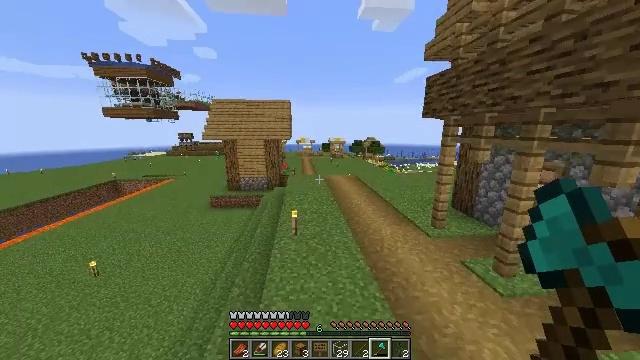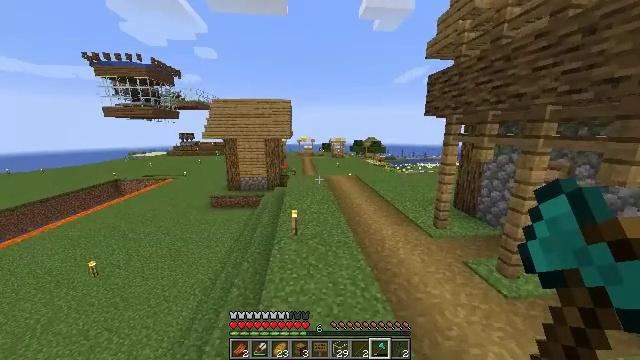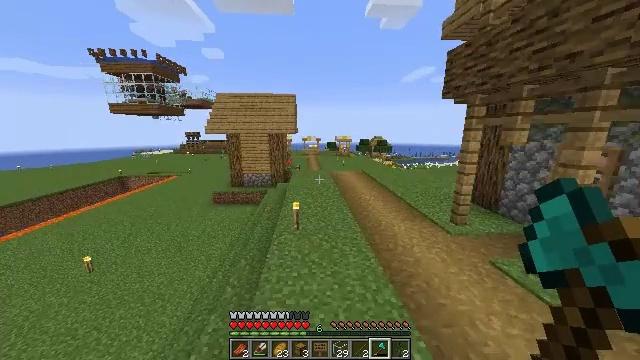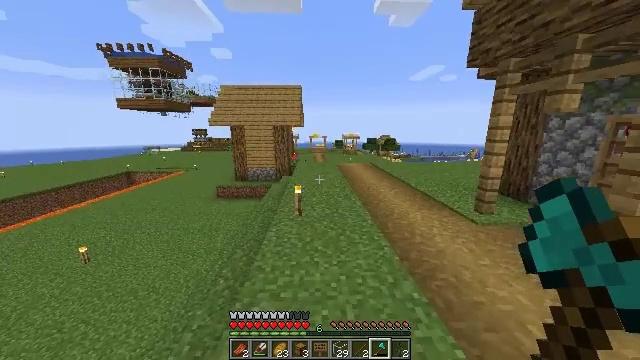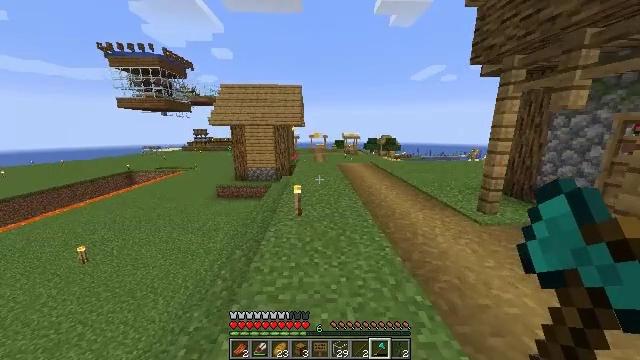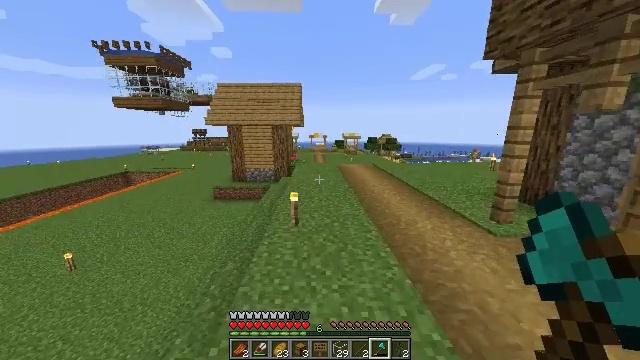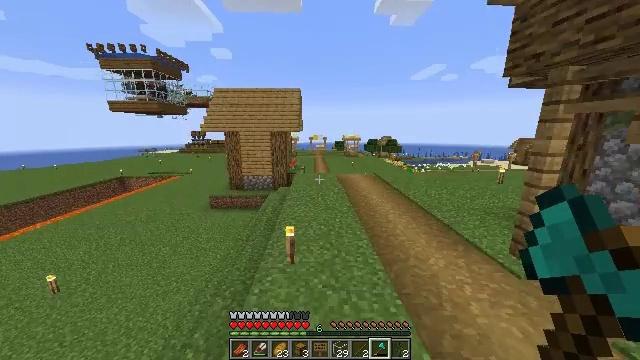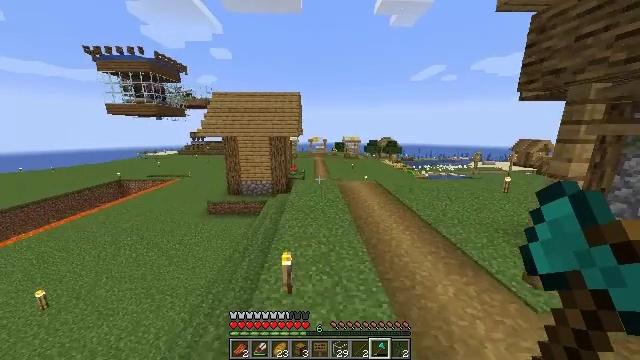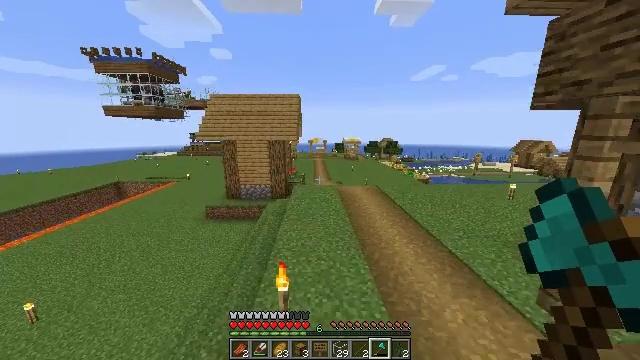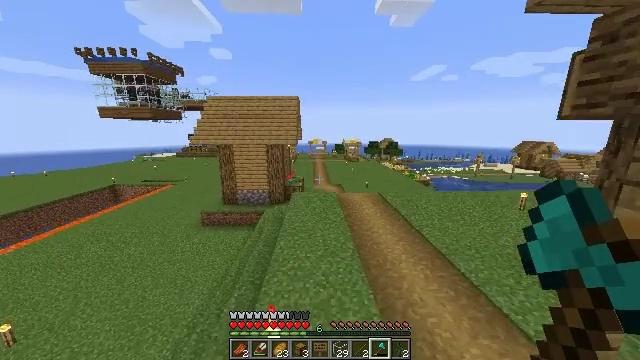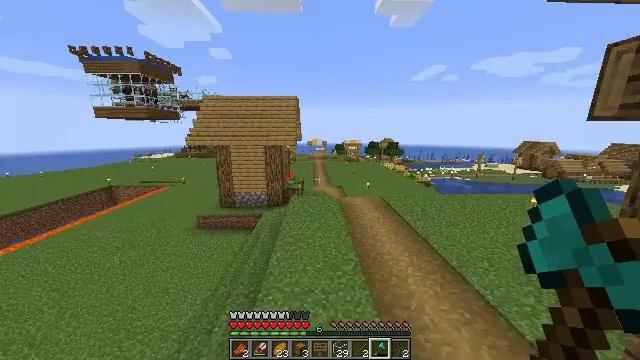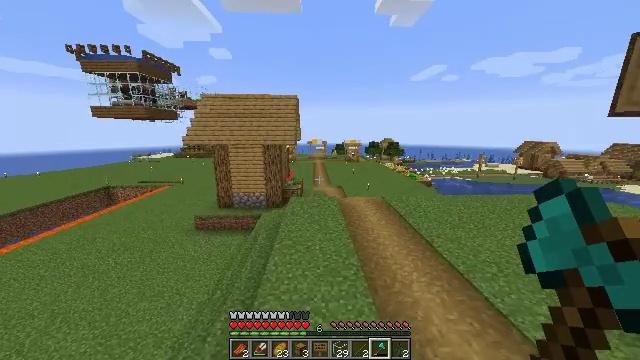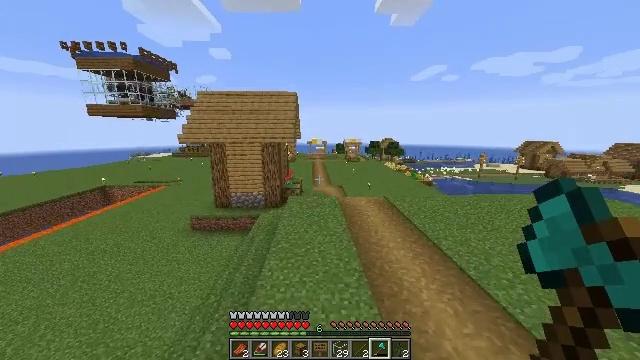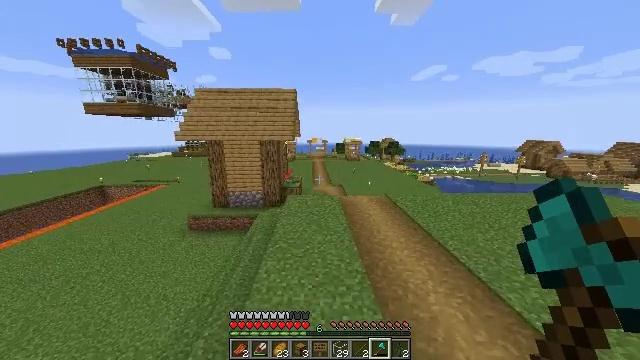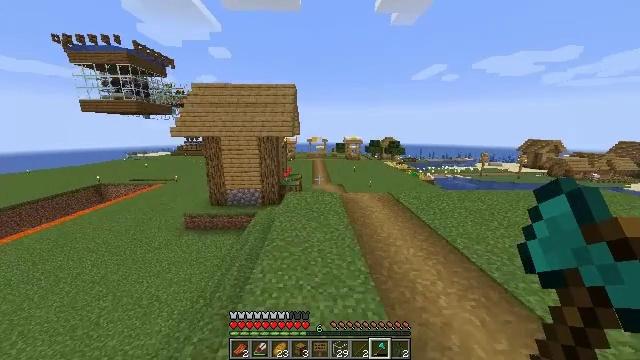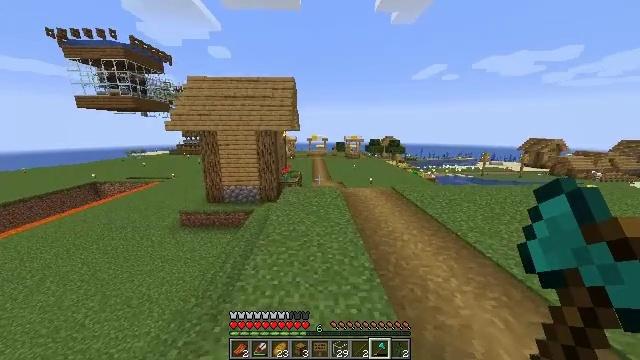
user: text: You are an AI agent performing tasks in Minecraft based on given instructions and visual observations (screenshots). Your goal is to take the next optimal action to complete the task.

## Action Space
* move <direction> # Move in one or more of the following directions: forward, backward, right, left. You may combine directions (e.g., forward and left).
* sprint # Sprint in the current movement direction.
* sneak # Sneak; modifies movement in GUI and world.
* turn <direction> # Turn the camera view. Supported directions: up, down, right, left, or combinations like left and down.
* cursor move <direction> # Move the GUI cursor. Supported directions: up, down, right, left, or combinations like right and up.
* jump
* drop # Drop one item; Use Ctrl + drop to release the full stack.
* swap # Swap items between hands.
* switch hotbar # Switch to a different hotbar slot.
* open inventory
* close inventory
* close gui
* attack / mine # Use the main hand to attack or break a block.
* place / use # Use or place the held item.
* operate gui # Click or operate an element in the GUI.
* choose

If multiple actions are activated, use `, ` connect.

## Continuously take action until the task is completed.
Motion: motion action
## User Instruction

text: Retrieve the torch.
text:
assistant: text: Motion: move forward, jump
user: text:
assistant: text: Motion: move forward, sprint, turn left, jump
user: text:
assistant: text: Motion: move forward, sprint, turn left, jump
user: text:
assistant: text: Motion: move forward, sprint, jump
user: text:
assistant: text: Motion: move forward, sprint, jump
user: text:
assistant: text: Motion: move forward, jump
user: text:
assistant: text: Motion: move forward, jump
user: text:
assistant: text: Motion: move forward, jump
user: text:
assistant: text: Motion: move forward, jump
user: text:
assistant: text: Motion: move forward, jump
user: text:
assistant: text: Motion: move forward, jump
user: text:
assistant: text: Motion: move forward, jump
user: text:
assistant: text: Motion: move forward, jump
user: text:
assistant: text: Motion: move forward, sprint, jump
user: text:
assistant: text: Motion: move forward, sprint, jump
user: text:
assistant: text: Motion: move forward, sprint, jump
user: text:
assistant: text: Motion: move forward, sprint, jump
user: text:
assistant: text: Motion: move forward, jump
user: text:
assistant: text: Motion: move forward, jump
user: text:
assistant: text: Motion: move forward, jump
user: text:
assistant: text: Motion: move forward, jump
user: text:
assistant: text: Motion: move forward, jump
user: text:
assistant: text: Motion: move forward, turn down, jump
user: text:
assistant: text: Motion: move forward, turn right and down, jump
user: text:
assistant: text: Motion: move forward, turn right and down, jump
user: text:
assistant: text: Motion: move forward, turn right and down, jump
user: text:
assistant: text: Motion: move forward, sprint, turn right and down, jump
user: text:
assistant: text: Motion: move forward, sprint, jump
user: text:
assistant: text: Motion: move forward, sprint, jump
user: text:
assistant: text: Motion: move forward, sprint, jump